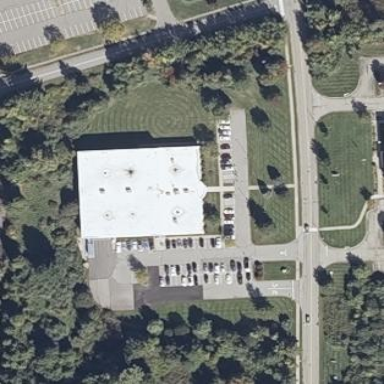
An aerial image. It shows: Industrial building.